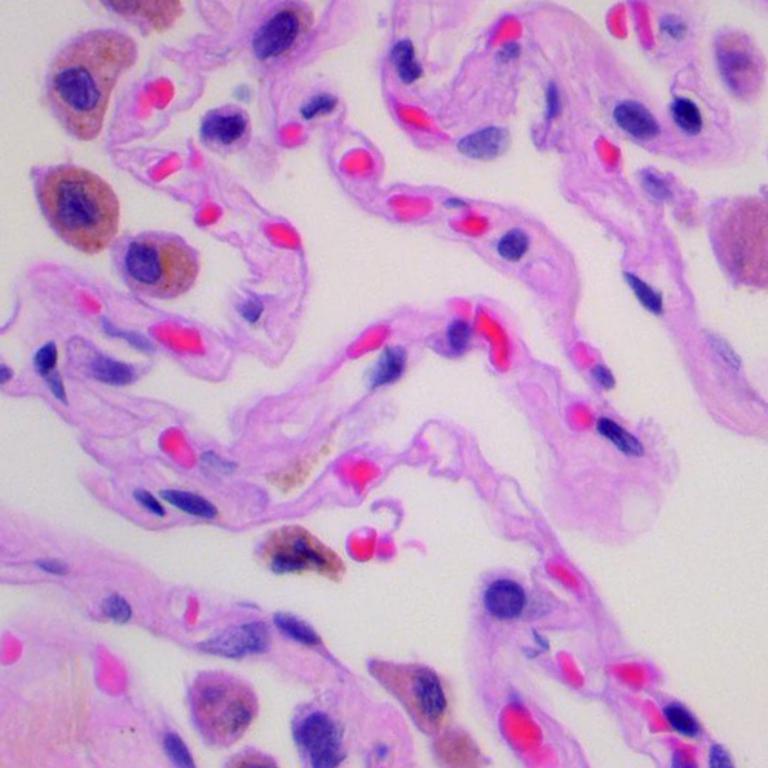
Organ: lung
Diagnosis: benign